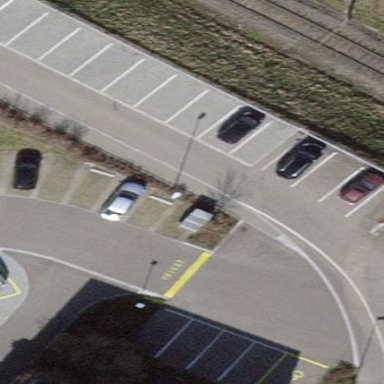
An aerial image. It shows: Parking lane with asphalt surface.